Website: crate-barrel
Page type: newsletter-management
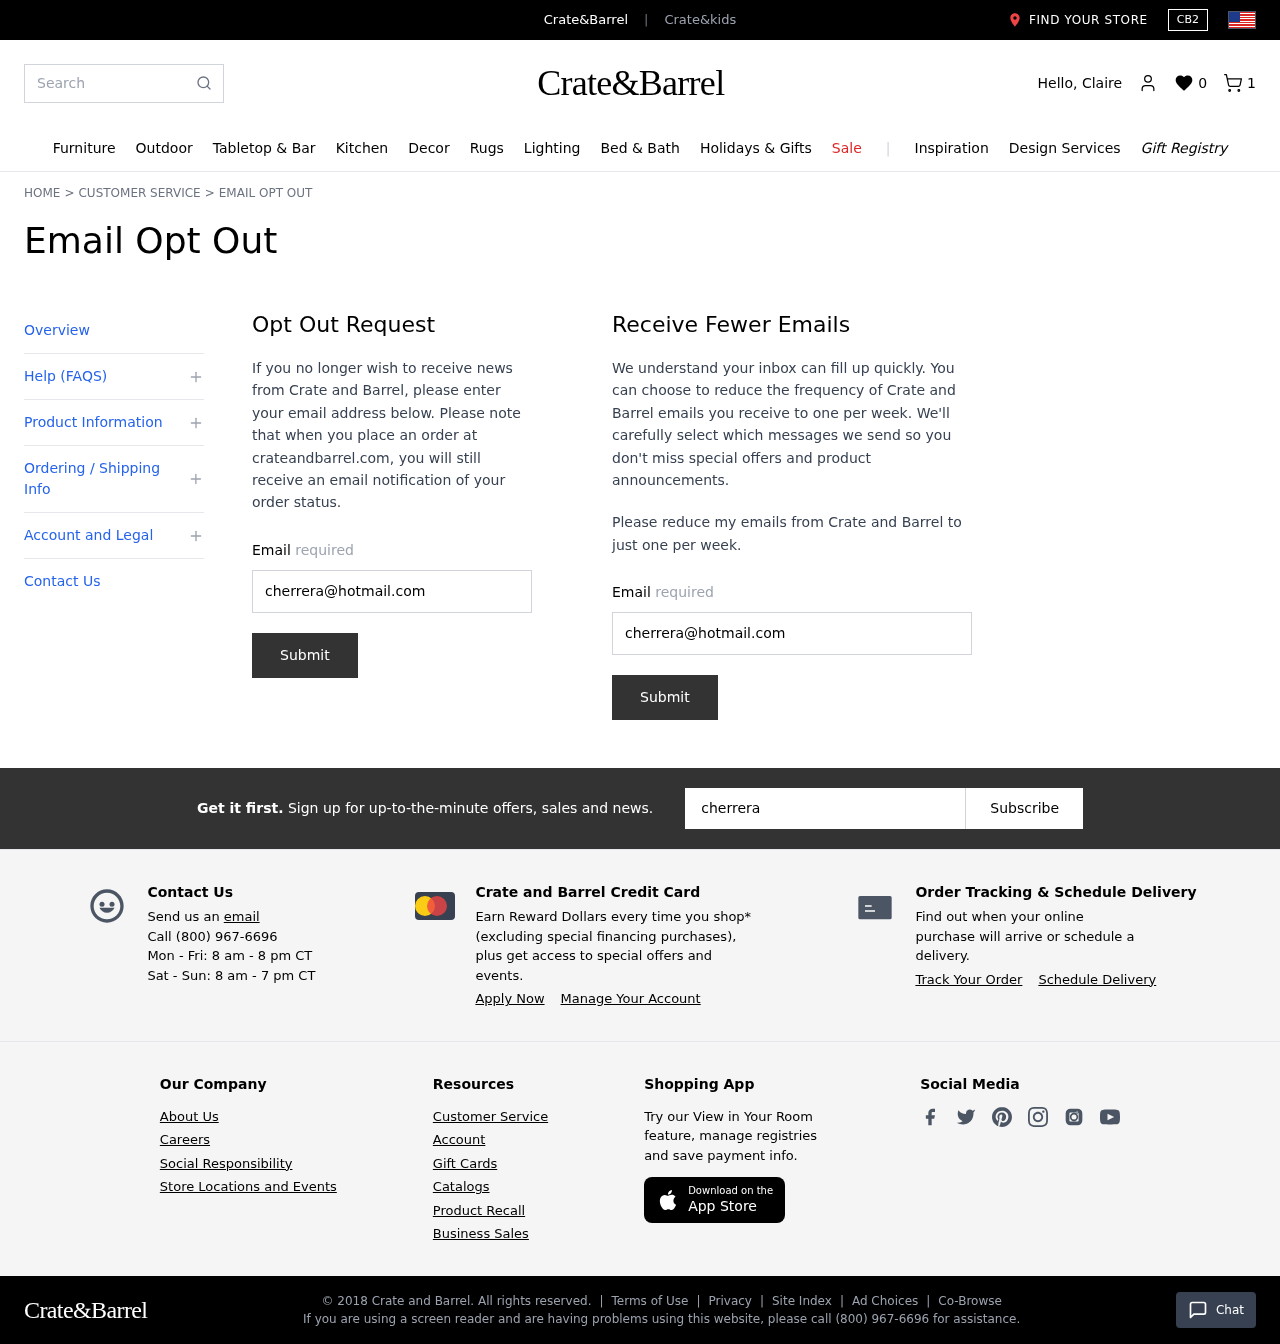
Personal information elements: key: PII_EMAIL
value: cherrera@hotmail.com
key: PII_EMAIL2
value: cherrera@hotmail.com
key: PII_EMAIL3
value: cherrera@hotmail.com
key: PII_FIRSTNAME
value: Claire
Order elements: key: ORDER_NUM_ITEMS
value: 1
Search elements: key: HEADER_SEARCH
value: Search
Other elements: key: WISHLIST_COUNT
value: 0